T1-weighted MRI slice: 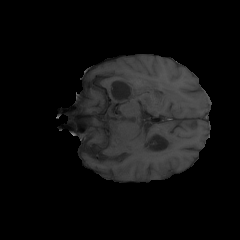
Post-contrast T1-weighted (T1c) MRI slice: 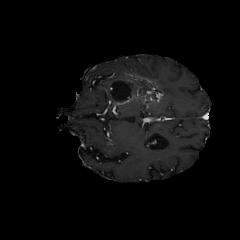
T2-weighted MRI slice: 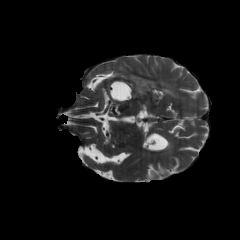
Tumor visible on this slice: yes